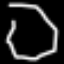
Label: octagon